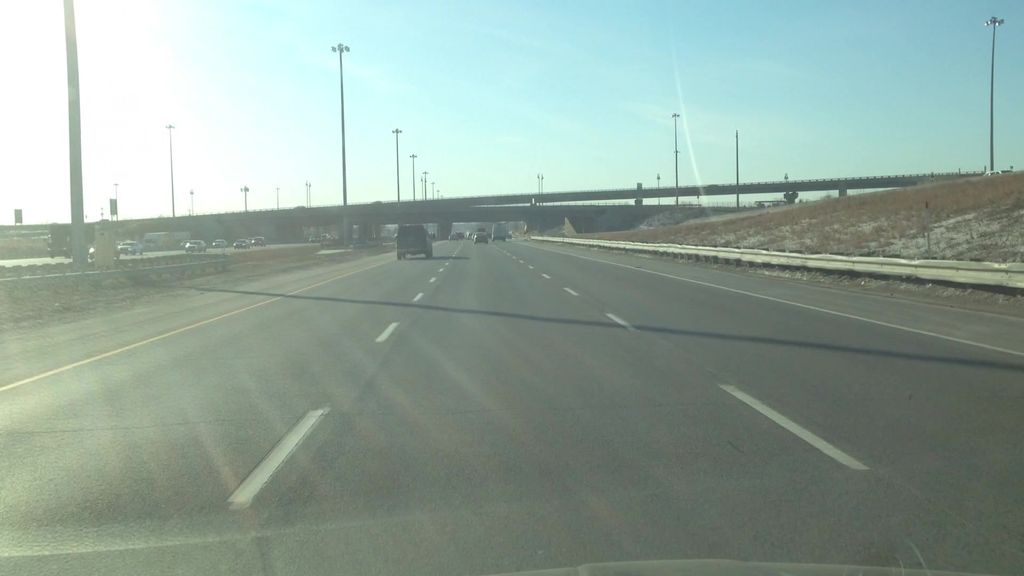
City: montreal